Field crop: maize
Growth stage: 2
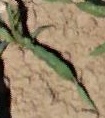
Species: maize